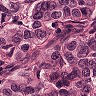
Metastatic tissue present: yes